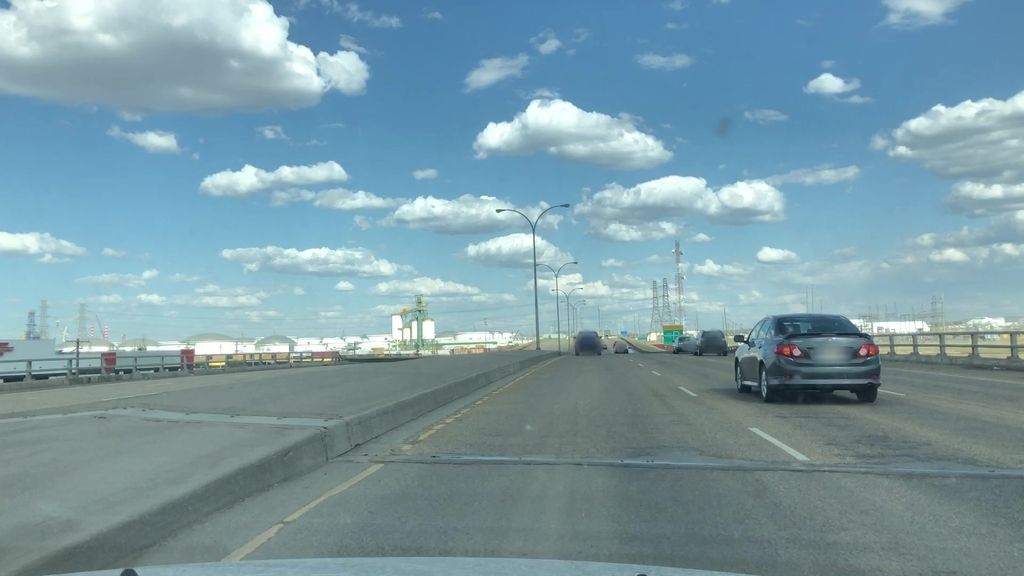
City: edmonton